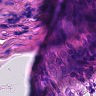
Metastatic tissue present: yes